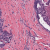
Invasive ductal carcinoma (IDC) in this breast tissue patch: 0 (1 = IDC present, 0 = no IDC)